Question: I have my (example) data in the following format:
'''
R_min R_max th_min th_min Zones
0 260 0 1.57 114
260 270 0 1.57 106
270 320 0 1.57 107
'''
As you can see, I have "zones" (areas) that are created from R_min to R_max that sweep from theta_min to theta_max. Each row of data represents an area that I want to plot with a corresponding color based on the zone number. In this simple case, the data I show above would look like the following picture:

I have been investigating the following options:
- MATLAB. I am having trouble finding exactly what I need, but have found features like <URL>- Gnuplot. My issue with Gnuplot is the lack of documentation.
Are there other programs or a better way to compile my data to make my task-at-hand doable?
My real data set has thousands of rows of data and not nearly as simple as a quarter circle rainbow.
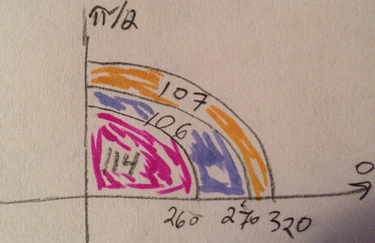
Answer: Here is one possible solution with gnuplot. That uses the 'circles' plotting style to draw the overlapping wedges at the origin with a specified radius. That requires you to have your data sorted by descending maximum radius, and that you have no gaps.
Here is a possible script:
'''
set xrange [0:350]
set yrange [0:350]
set size ratio -1
set style fill solid noborder
set palette defined (106 'blue', 107 'yellow', 114 'magenta')
set cbrange [106:114]
unset colorbox
plot 'test.txt' using (0):(0):2:($3*180/pi):($4*180/pi):5 with circles linecolor palette notitle
'''
with the result (with 4.6.4):

Some more remarks:
- The radius of the circles is given in units of the x-axis, but the y-axis isn't adapted accordingly. That's why you must set both 'xrange', 'yrange' and even the ratio of the two axes with 'set size ratio -1'.- Using the palette for coloring is one option, other options like using 'linecolor variable' or 'linecolor rgb variable', are explained e.g. in <URL>.- On Unix systems, the sorting could also be done on-the-fly with e.g. '''
plot '< sort -r test.txt' ...
'''